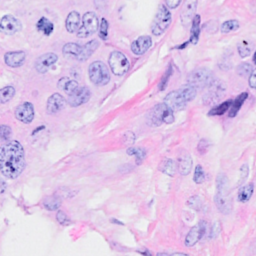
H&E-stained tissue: Breast